Question:
I want to list all the elements inside session that equals to some id. I'm new on Firebase and I'm trying to understand this kind of databases.
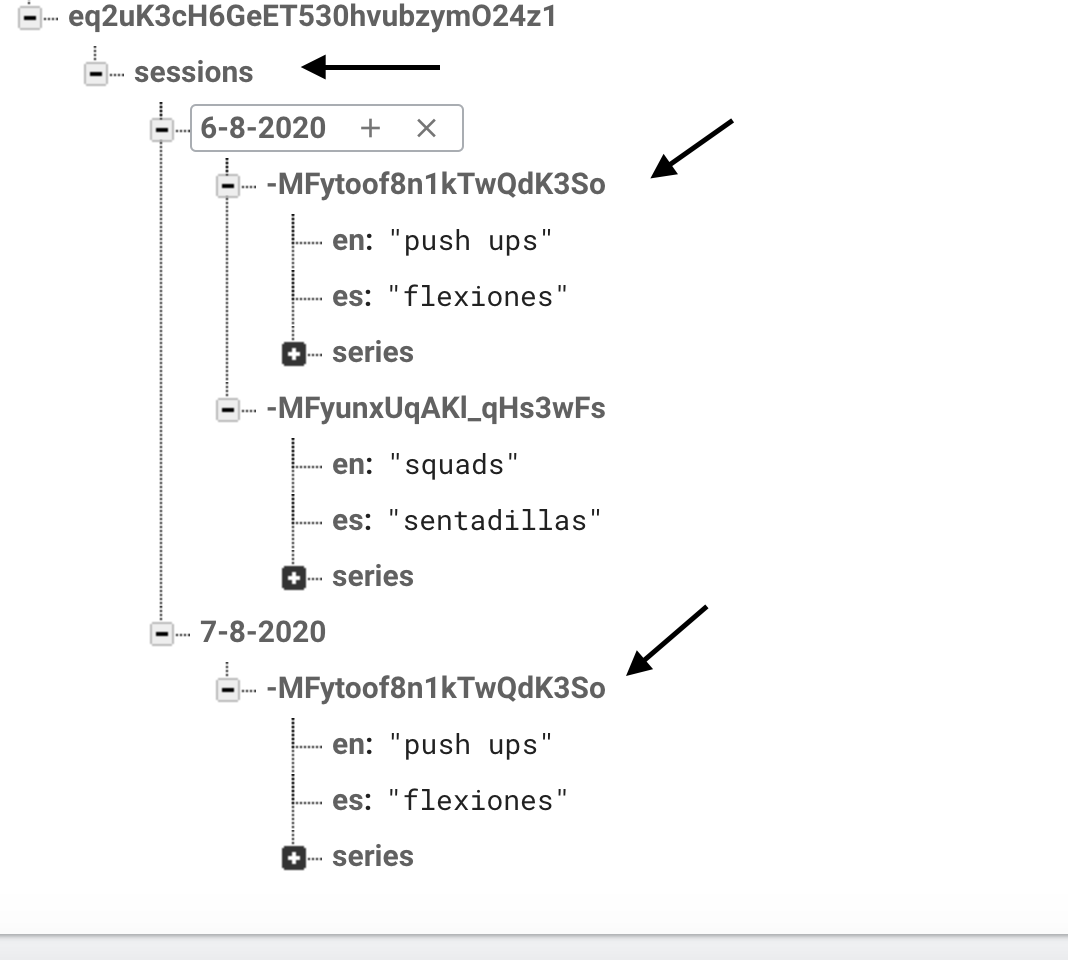
Answer: Firebase has three order/filter operations:
1. orderByKey() orders/filters on the keys of direct child nodes, which means on the 6-8-2020, 7-8-2020 in your JSON.
2. orderByValue() orders/filters on the simple value of the direct child nodes. Since your child nodes have JSON objects as a result, this operation doesn't apply to your data structure.
3. orderByChild(...) order/filters on the value of a named property under each direct child node. This operator won't help for your use-case, as you're looking to order/filter on a key and not a value.
This unfortunately means that isn't possibly in your current data structure. None of the 'orderBy' operations would order/filter on the keys you want to query.
---
You'll need to modify the data structure to allow the use-case, which is quite common when using NoSQL databases. In your case I'd add an additional data structure that maps the push IDs back to the dates on which it was used:
'''
"keysToDates": {
"-MFytoo...3So": {
"6-8-2020": true,
"7-8-2020": true
},
"-MFyunx...wFs": {
"6-8-2020": true
}
}
'''
Now with this additional structure, you can look up the dates for a ID, and then from there look up the series and other information. This latter load is not nearly as slow as you may initially think, as <URL>.